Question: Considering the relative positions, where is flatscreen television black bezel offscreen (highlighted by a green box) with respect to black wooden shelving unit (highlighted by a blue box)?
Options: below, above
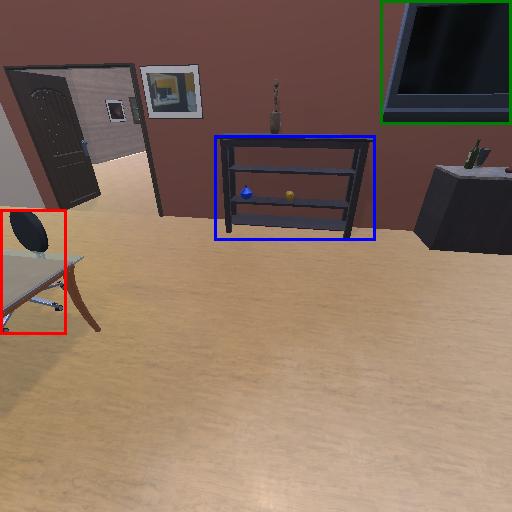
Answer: below